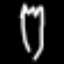
Label: fork